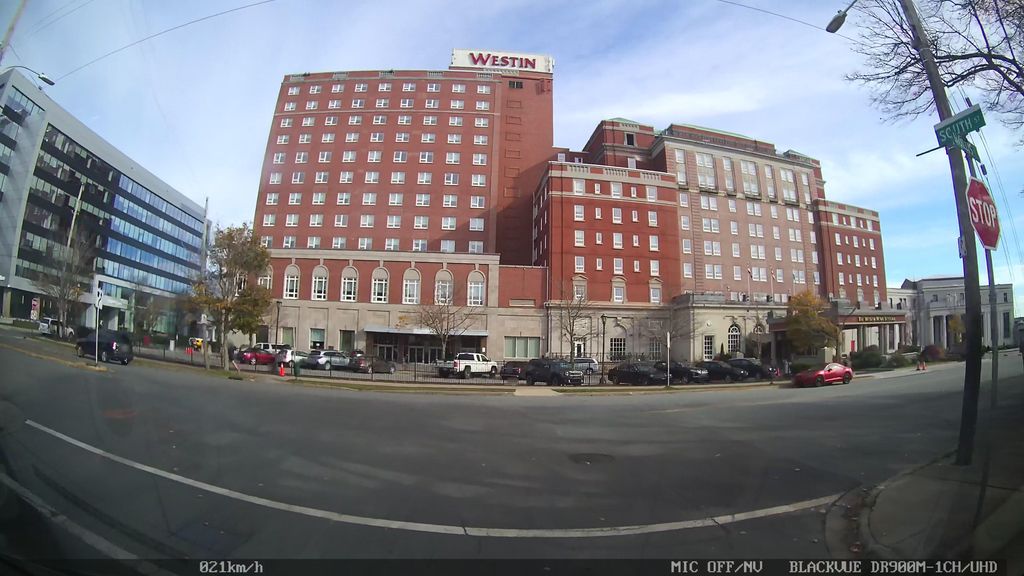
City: halifax